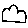
Label: cloud